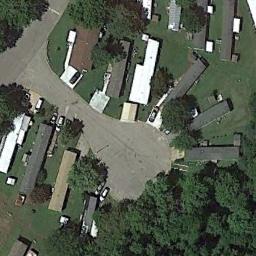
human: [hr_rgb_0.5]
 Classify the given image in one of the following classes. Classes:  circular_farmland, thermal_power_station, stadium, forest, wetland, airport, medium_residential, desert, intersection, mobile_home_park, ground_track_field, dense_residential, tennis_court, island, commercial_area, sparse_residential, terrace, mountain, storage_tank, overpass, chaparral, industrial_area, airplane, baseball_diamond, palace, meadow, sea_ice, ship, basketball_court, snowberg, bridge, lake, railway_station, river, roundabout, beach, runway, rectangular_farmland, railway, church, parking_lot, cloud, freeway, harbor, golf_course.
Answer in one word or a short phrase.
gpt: mobile_home_park